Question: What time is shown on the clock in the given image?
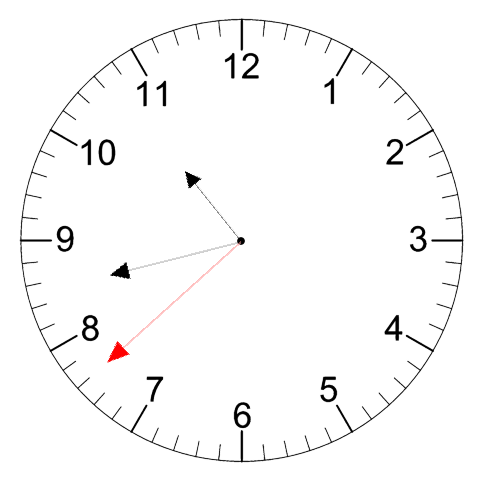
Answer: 10:42:38